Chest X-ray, AP view. Patient: 24 years old, sex M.
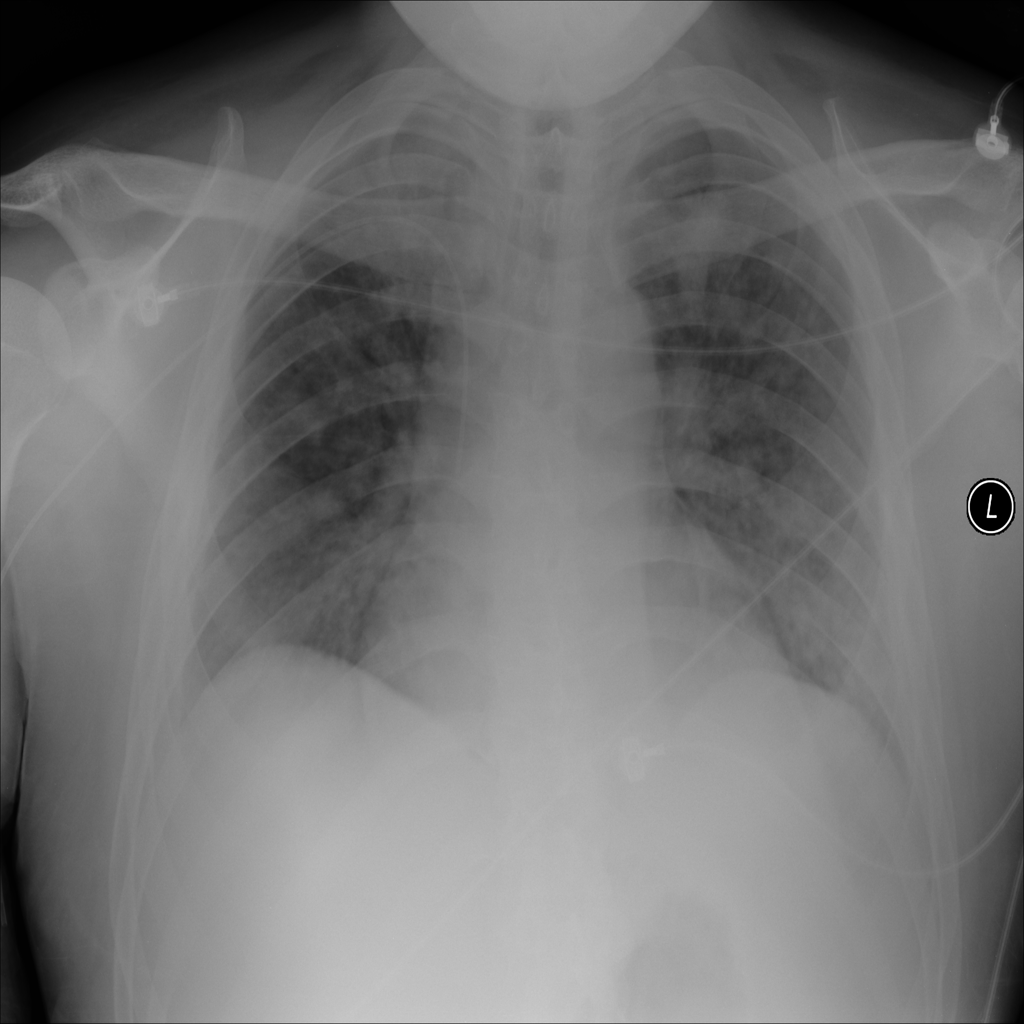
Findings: Edema, Infiltration